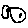
Label: fish